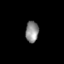
Tissue: skin
Cell type: Epithelial cells
Senescence score: 0.2341
Nuclear area (px): 271
Mean DAPI intensity: 138.841